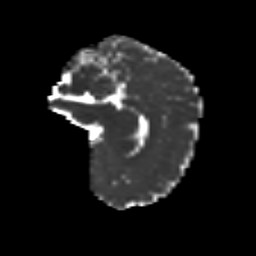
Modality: MD
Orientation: sagittal
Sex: female
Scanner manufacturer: siemens
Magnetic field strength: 3 T
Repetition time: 5 s
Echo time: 0.071 s